Question: I need to plot a filled rose which its center is (30,30,30) and the radius of it is 2. I wrote the following code:
> '''
t = linspace(0,2*pi,201);
r = sqrt(abs(2*sin(5*t)));
[x y]=pol2cart(t,r);
z=x;
plot3(x+30,y+30,z)
grid on;
'''
and I got the following plot:

How can I plot a rose which its leaves are not only in XY plane?
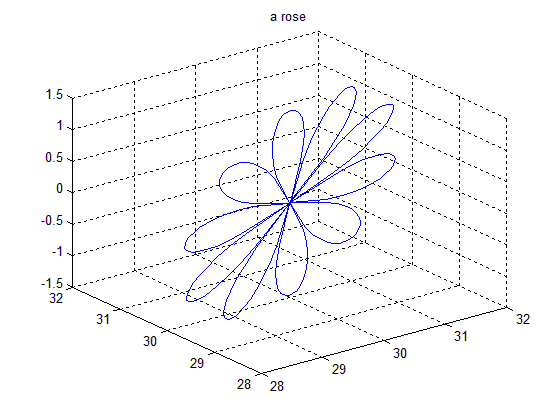
Answer: To get a rose with leaves that bend up, you can play around with the z-coordinate. For instance, you can try something like this:
'''
z = 0.5 * (x.^2 + y.^2);
'''
This results in

And since roses are red...
'''
t = linspace(0,2*pi,201);
r = sqrt(abs(2*sin(5*t)));
[x y]=pol2cart(t,r);
z= 0.5*(x.^2+y.^2);
fill3(-x+30,-y+30,z, 'r')
alpha(0.5)
grid on;
'''